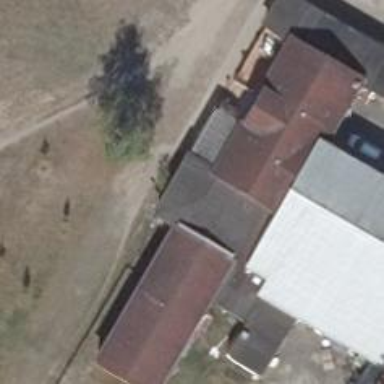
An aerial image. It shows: Restaurant.